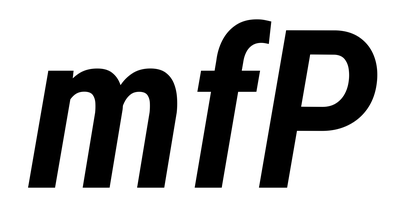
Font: Roboto-Italic_Condensed_SemiBold_Italic